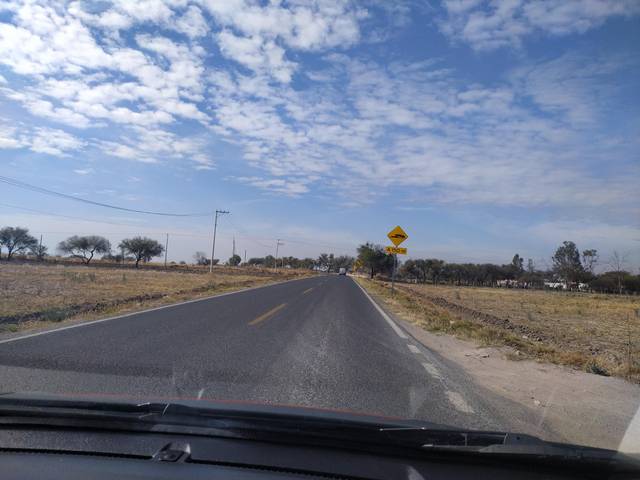
Region: Mexico
Coordinates: 20.97, -101.844